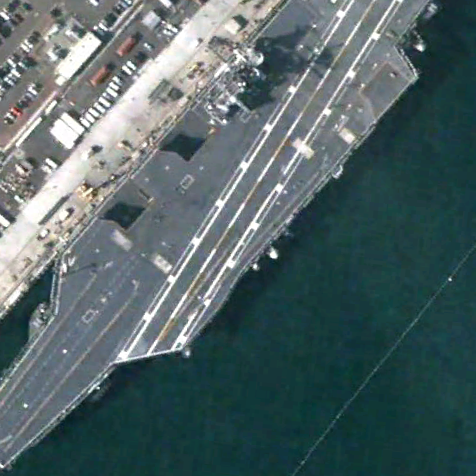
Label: aircraft_carrier